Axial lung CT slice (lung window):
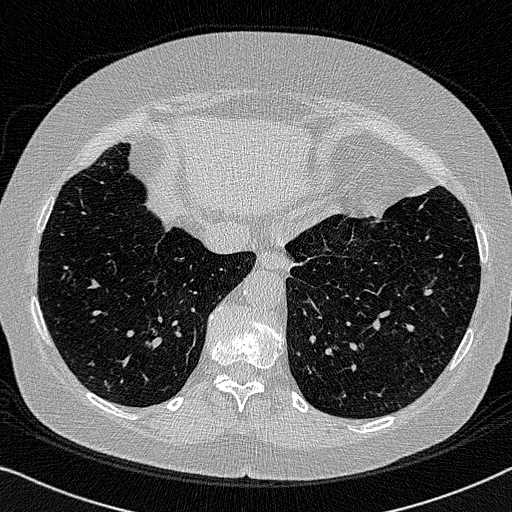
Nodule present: no